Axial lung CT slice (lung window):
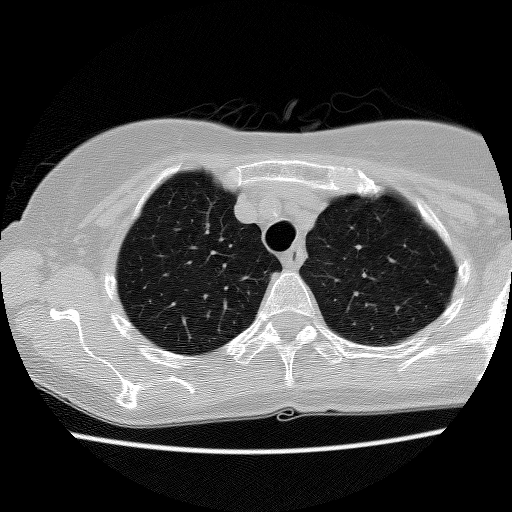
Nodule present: no